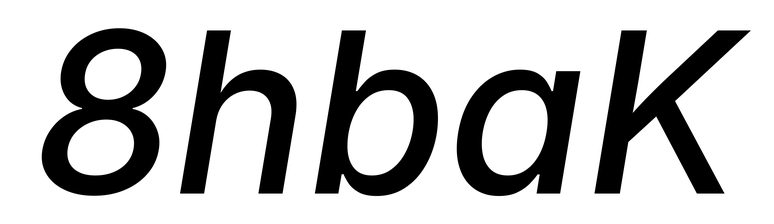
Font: Inter-Italic_Medium_Italic